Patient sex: M
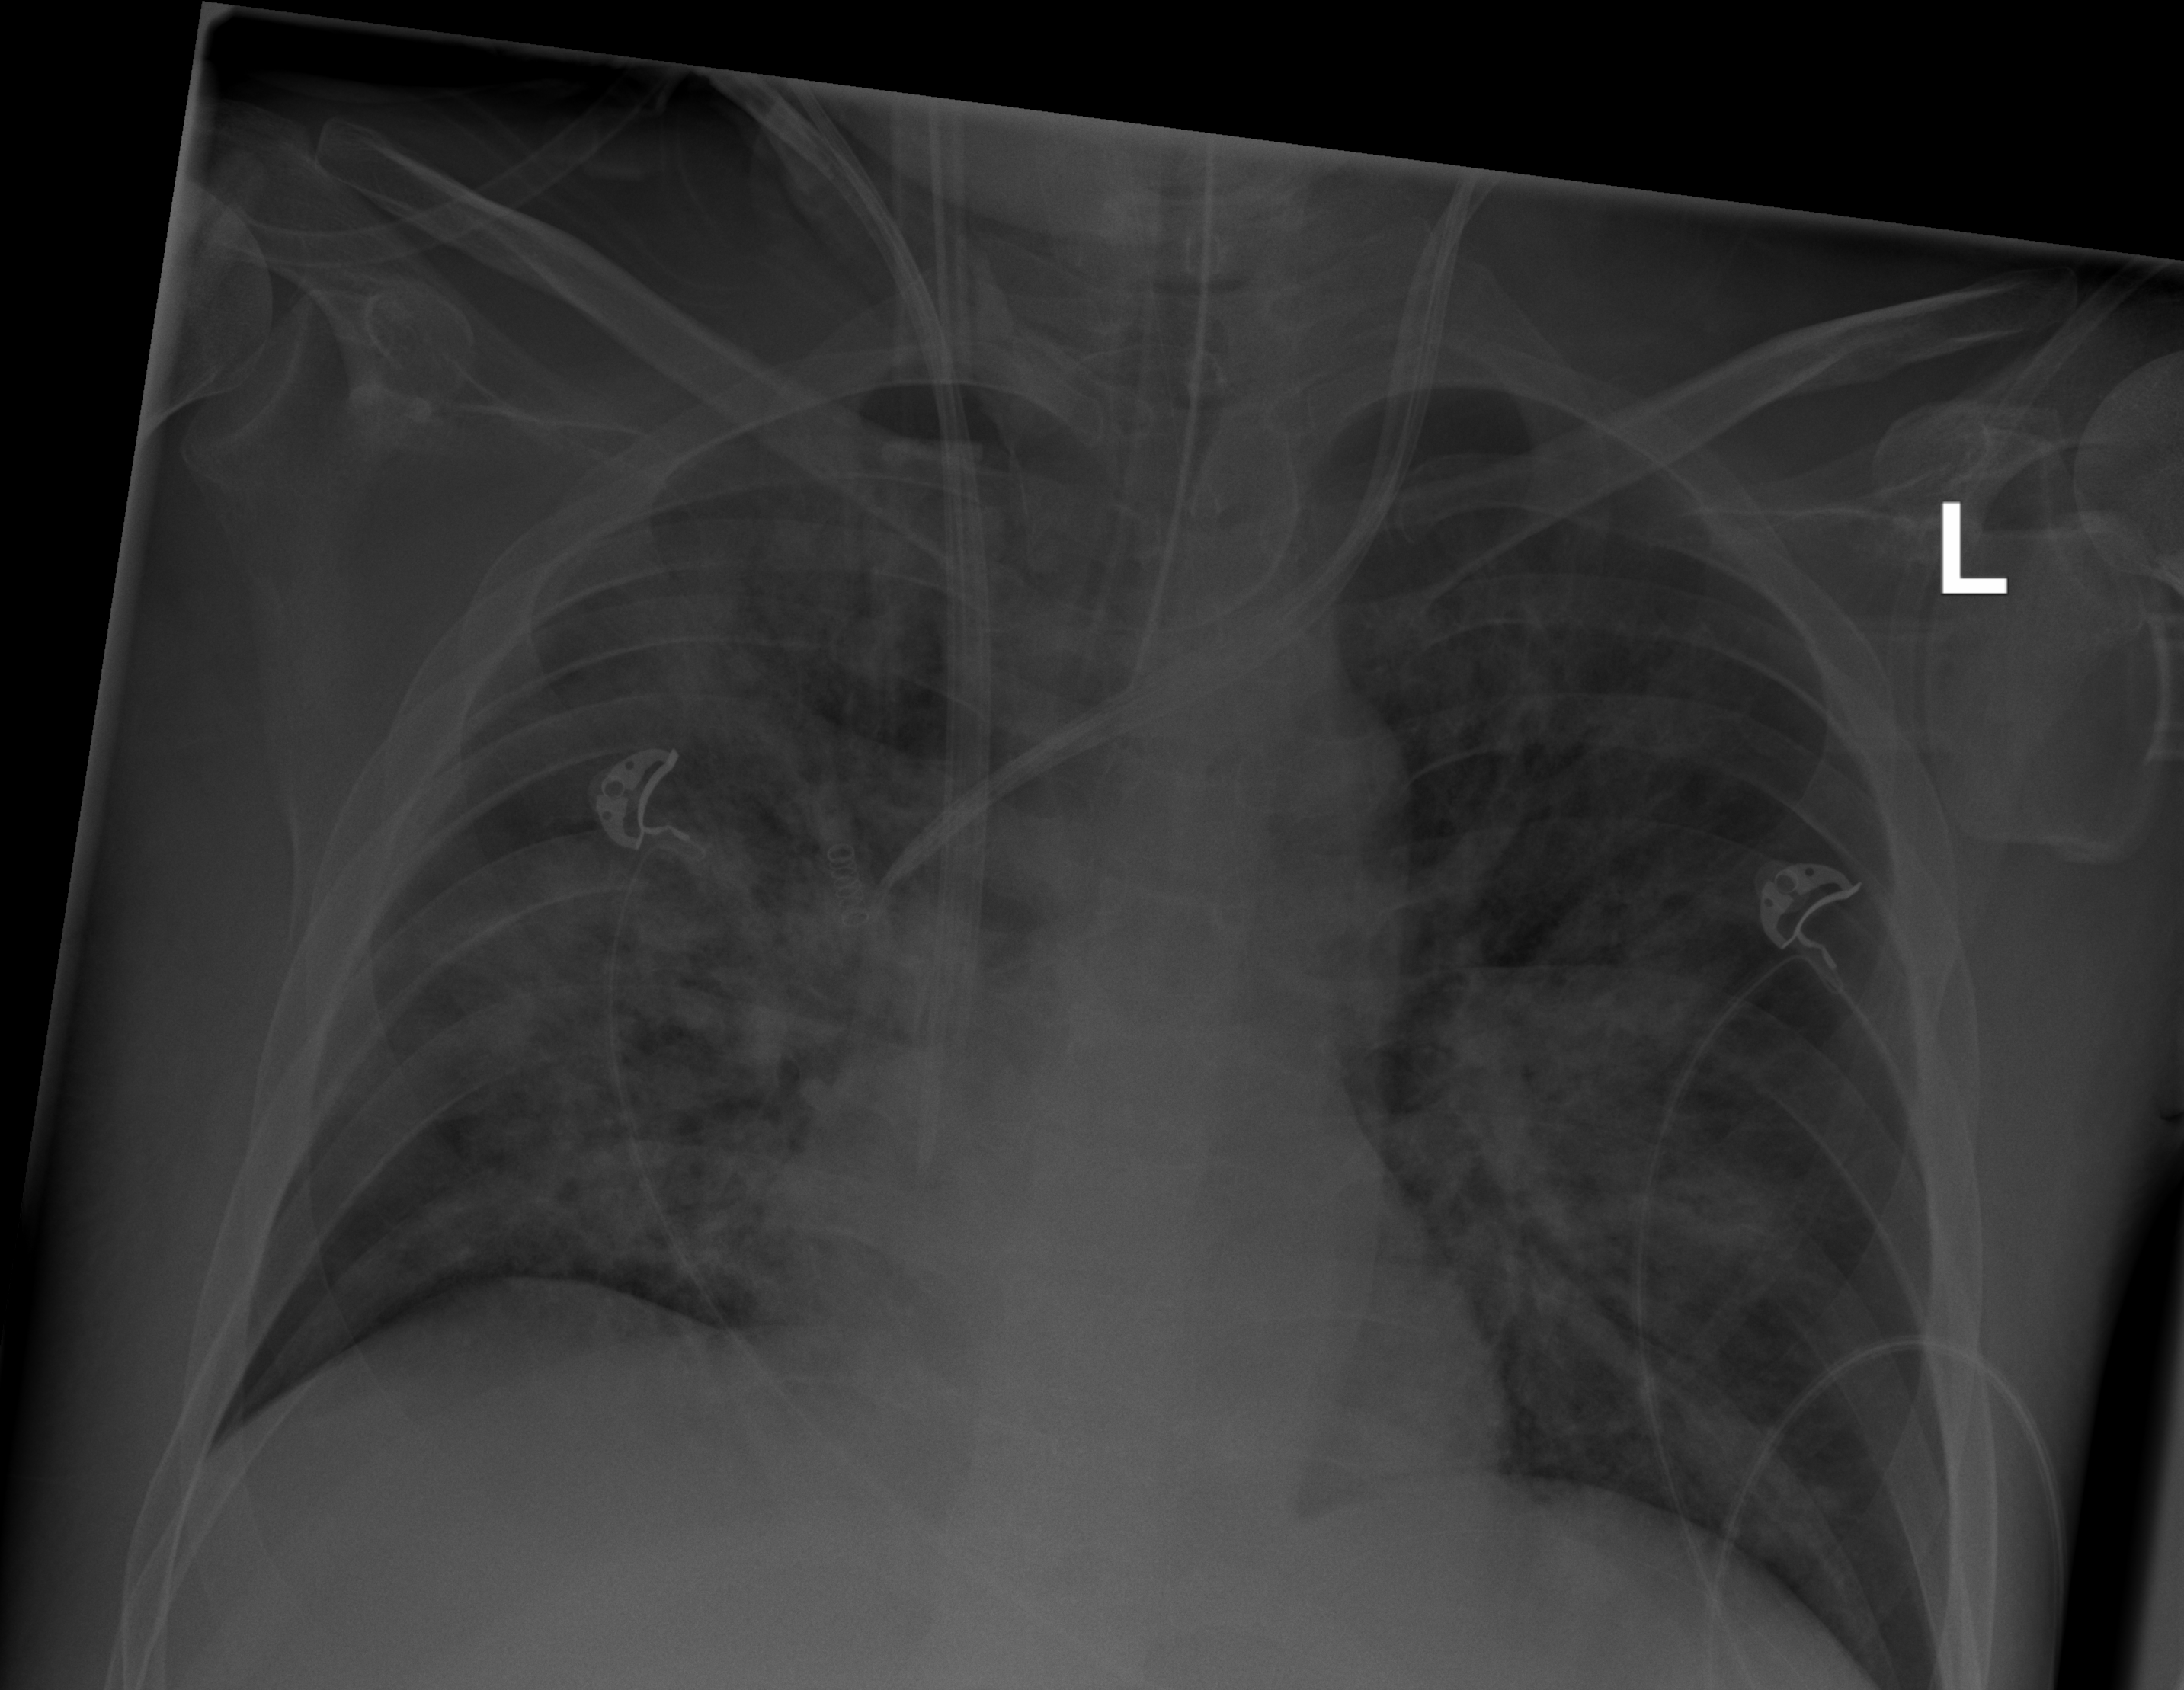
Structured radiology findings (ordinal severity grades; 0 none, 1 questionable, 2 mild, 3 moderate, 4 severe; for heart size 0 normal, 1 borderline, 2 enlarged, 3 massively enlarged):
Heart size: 0
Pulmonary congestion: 0
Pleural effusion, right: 0
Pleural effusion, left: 0
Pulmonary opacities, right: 3
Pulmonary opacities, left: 3
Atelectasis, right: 3
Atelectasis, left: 3